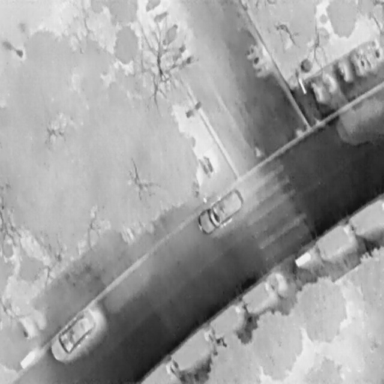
There are two Cars in the infrared image.